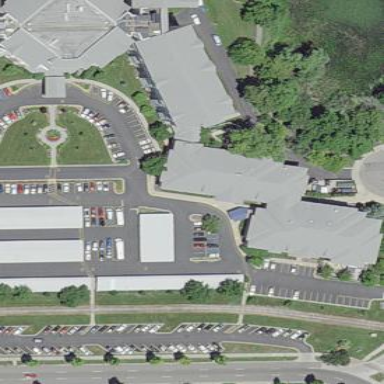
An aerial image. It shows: Nursing home building.